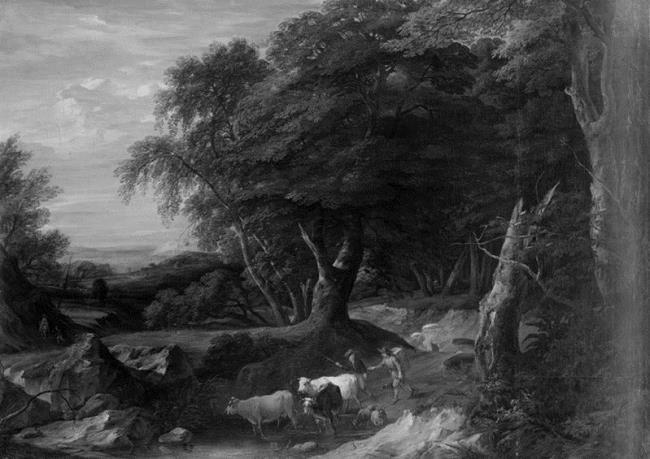
Title: Wooded landscape with herdsmen and their cattle
Artist: Cornelis Huysmans
Earliest date: 1663
Latest date: 1727
Genre: painting
Iconography: cattle
Keywords: genre, landscape (genre), forest landscape, herdsman, cow, goats (guide term)